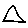
Label: triangle